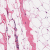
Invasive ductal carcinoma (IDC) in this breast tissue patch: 0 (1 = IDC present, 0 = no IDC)